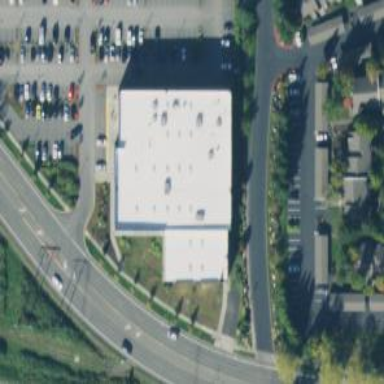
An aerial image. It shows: Commercial building that houses fitness center.